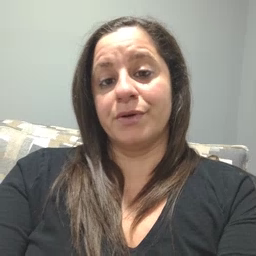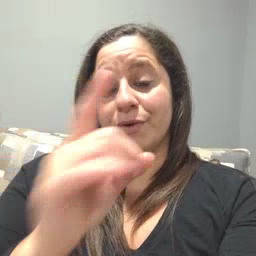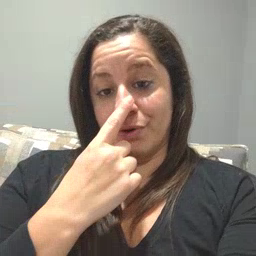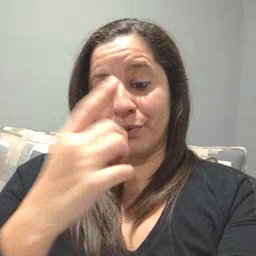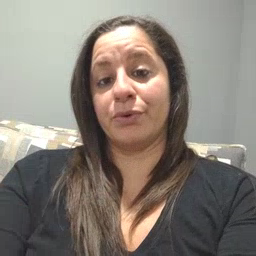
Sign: nose